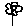
Label: flower